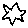
Label: star